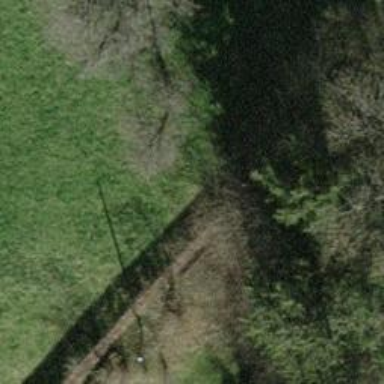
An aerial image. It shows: Single tag "natural: tree."